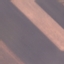
Land use / land cover class: AnnualCrop